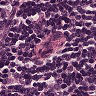
Metastatic tissue present: no